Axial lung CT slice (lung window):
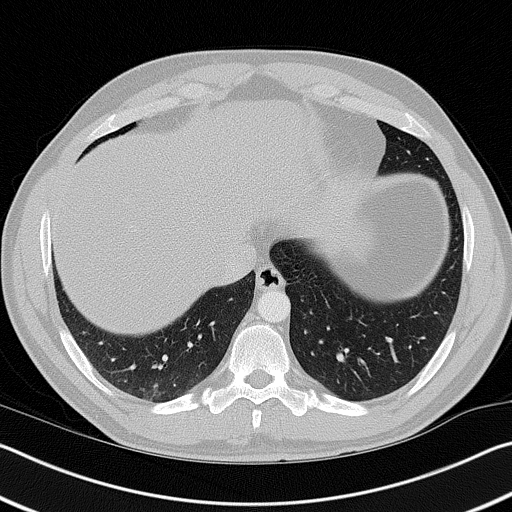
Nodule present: no